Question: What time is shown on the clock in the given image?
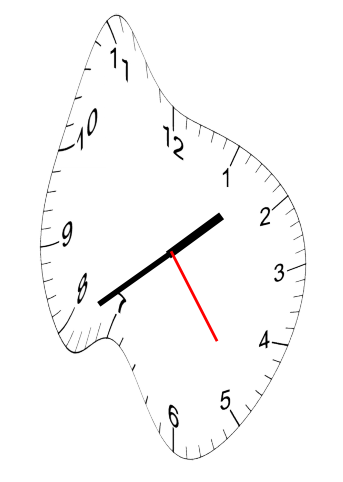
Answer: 01:39:24